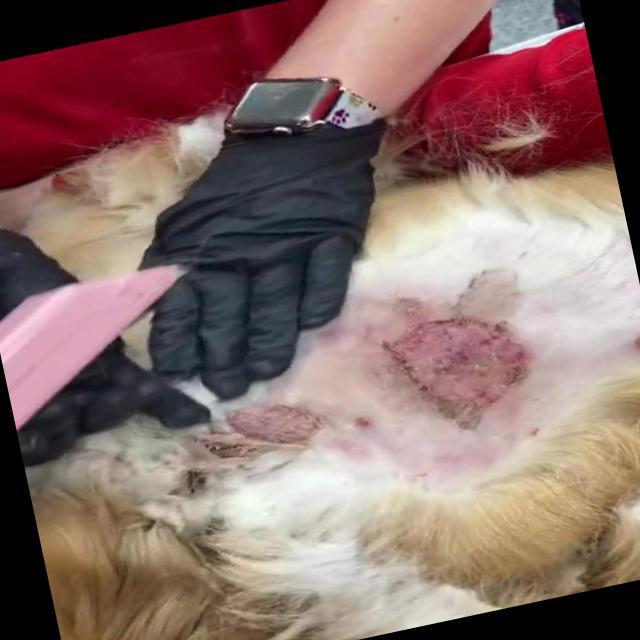
Canine dermatitis — inflammation of the skin presenting with erythema, pruritus, papules, and excoriation. May be allergic, contact, or atopic in origin.